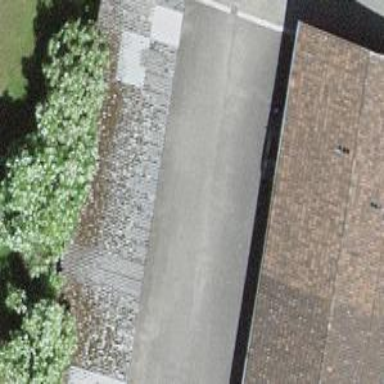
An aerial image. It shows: Group of garages.